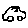
Label: car